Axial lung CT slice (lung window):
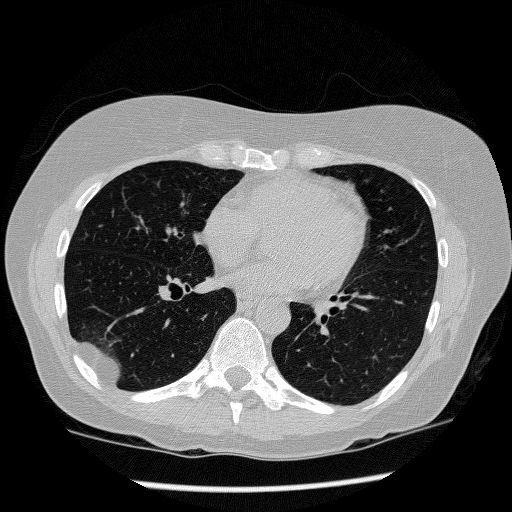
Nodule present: no